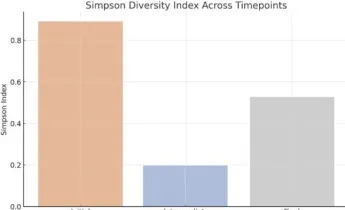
(C) Relative abundance of microbial species in gut microbiota across timepoints.
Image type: chart (chart)